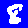
Digit: 8